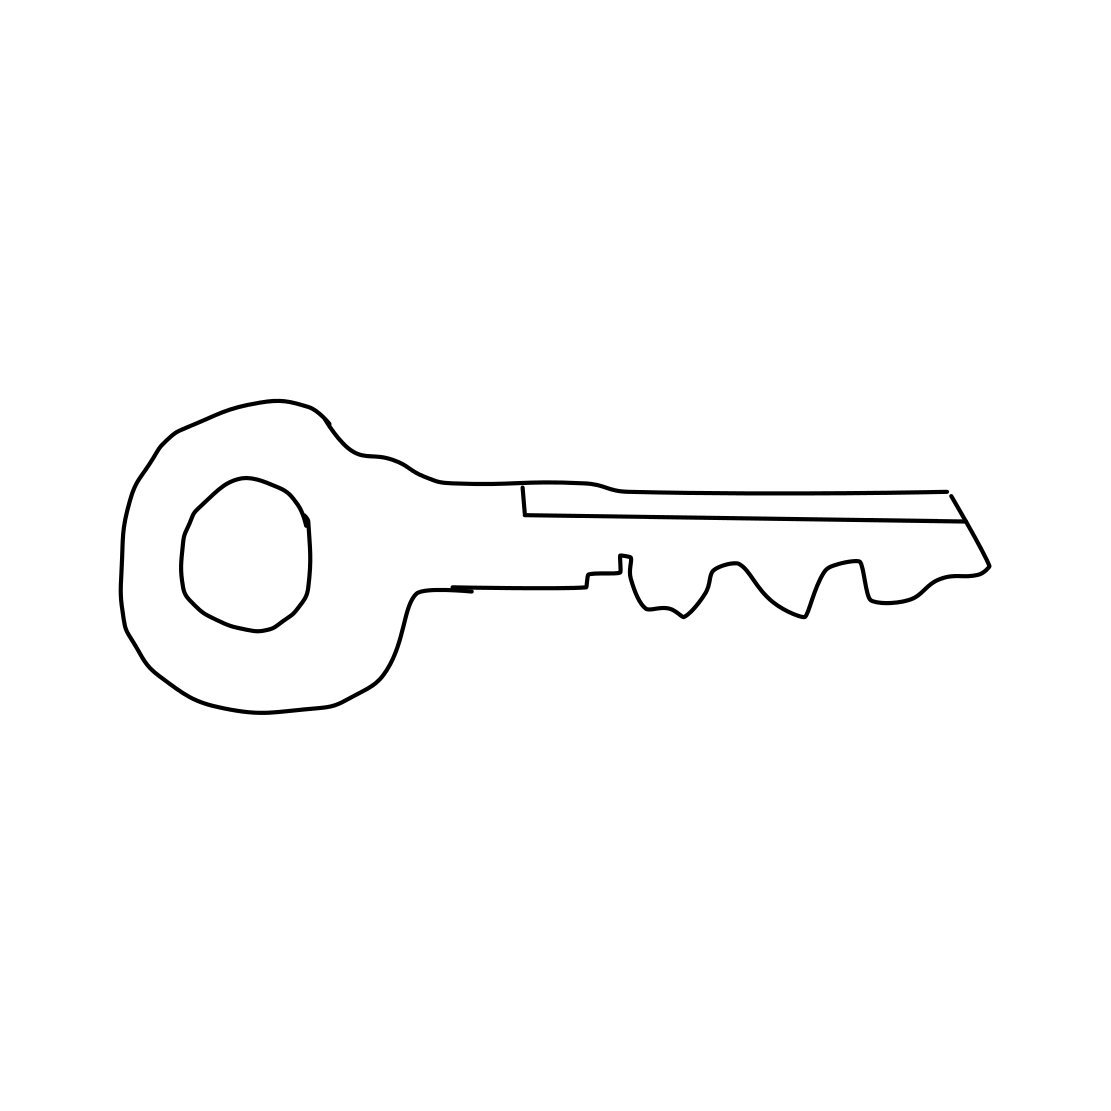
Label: key